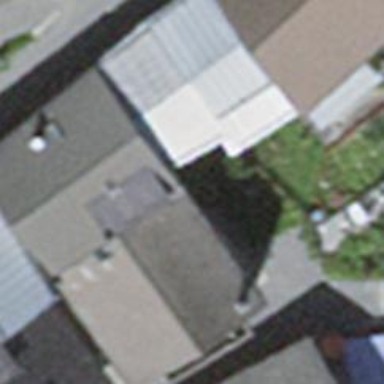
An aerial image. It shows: Building.